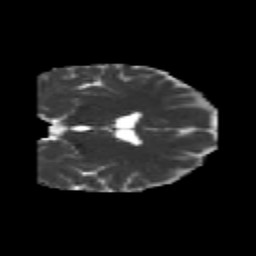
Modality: MD
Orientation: coronal
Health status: healthy
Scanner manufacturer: philips
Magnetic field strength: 3 T
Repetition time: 6.964 s
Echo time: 0.092 s